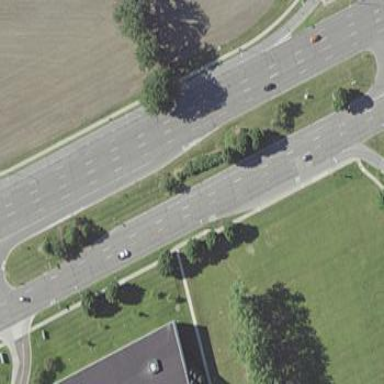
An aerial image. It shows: Grassy area with traffic calming island.